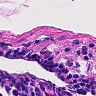
Metastatic tissue present: no